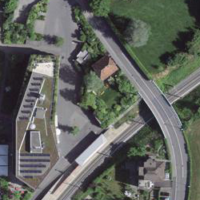
EUNIS habitat code: 54
Species observed at this site:
Carpinus betulus